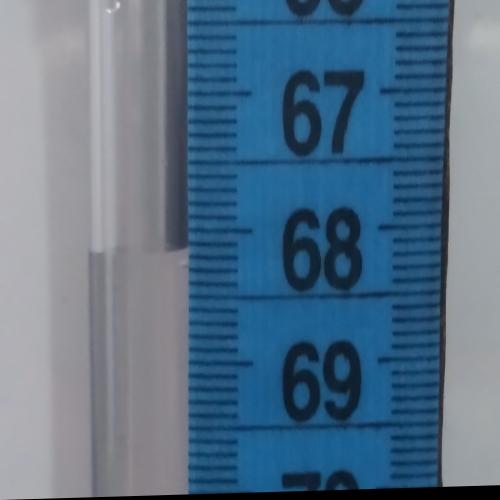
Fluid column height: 68.1 cm